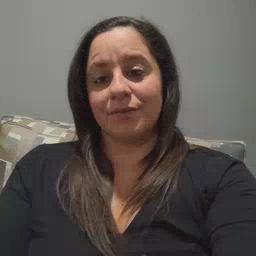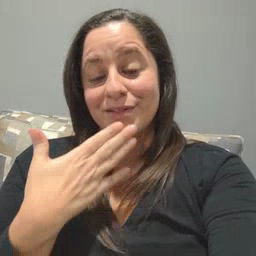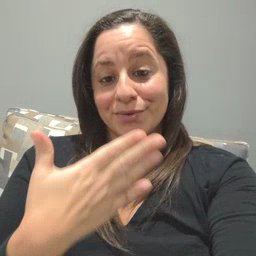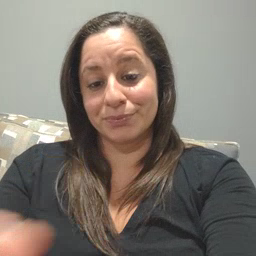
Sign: thankyou